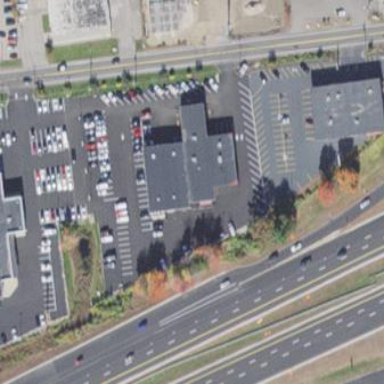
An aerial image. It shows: Building housing car shop.